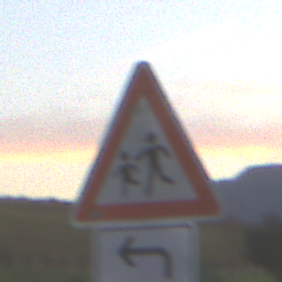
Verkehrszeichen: KinderRechts
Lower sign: RichtungsangabeDurchPfeile2
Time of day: SunriseSunset
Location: Outdoor (RoadRail)
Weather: PartlyCloudy
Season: NotSpecified
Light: Natural